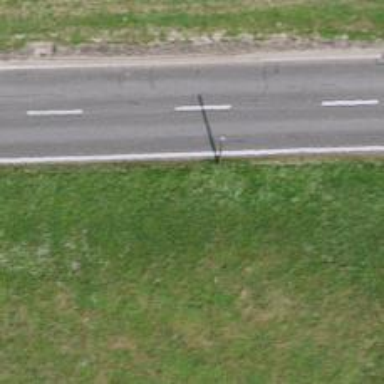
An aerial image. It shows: Power pole.